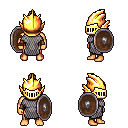
a pixel art fantasy rpg character, male body template, human, tanned skin, chain mail, teal pants, white blonde short topknot hairstyle, gold helm, leather bracers, shield, four views (front, back, left, right), 2x2 character sprite sheet, small pixel art, hard edges, no anti-aliasing